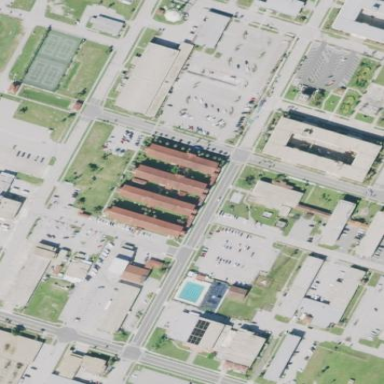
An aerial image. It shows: Dormitory building.